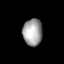
Tissue: lung
Cell type: Fibroblasts
Senescence score: 0.6196
Nuclear area (px): 513
Mean DAPI intensity: 161.54